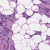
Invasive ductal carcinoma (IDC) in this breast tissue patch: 1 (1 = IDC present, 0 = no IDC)